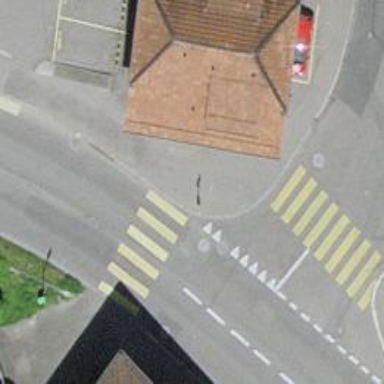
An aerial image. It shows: Zebra crossing on the road.